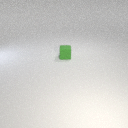
small green rubber cube